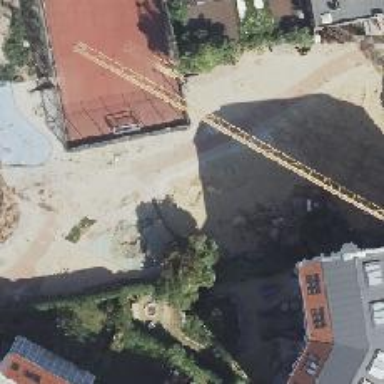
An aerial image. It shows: Playground with basket swing.